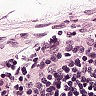
Metastatic tissue present: no